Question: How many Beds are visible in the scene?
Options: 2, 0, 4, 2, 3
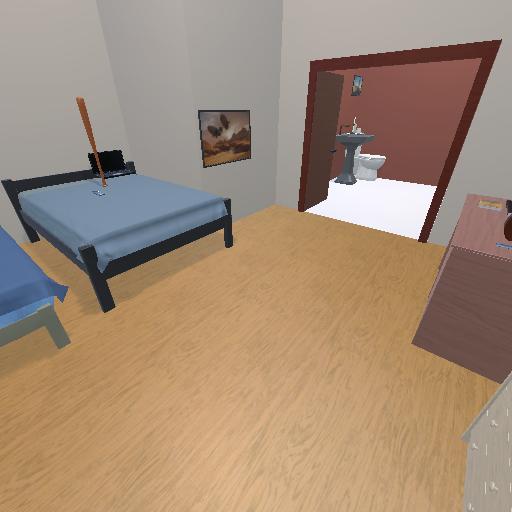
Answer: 2